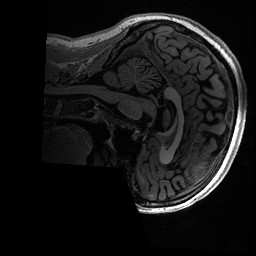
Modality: T1w
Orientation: sagittal
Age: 21
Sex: female
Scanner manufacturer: ge
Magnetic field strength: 3 T
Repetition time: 0.006952 s
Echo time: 0.00292 s